Question: How to fix it.
It look like this page is dedicated to that kind of error.

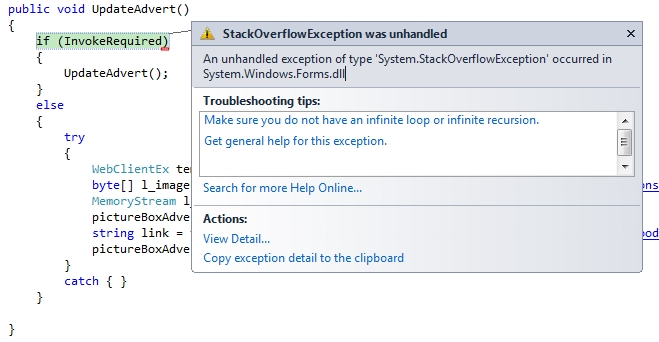
Answer: Your function is calling itself forever.
You need to make it stop calling itself.
In this case, you need to 'Invoke' it to the UI thread instead of simply calling itself again:
'''
Invoke(new Action(UpdateAdvert));
'''